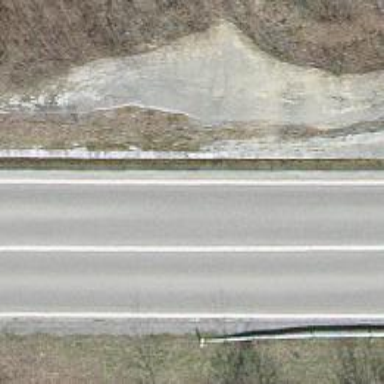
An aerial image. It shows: Secondary road with asphalt surface.